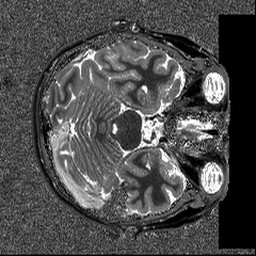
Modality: T1map
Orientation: axial
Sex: female